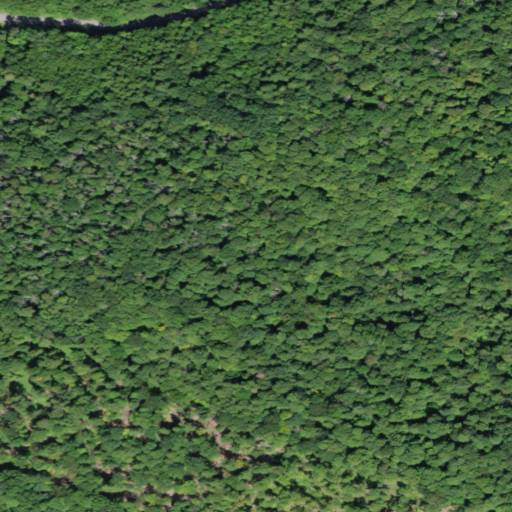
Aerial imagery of mountain in New York named Vinegar Hill containing deciduous forest, mixed forest, shrub, evergreen forest, open development, and grassland